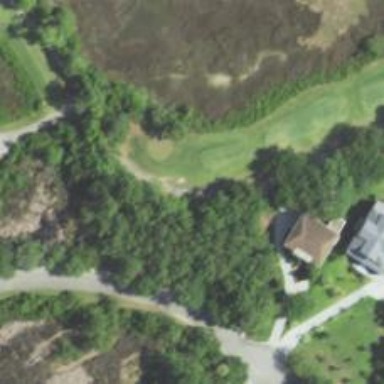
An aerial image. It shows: Footway that resembles golf path.